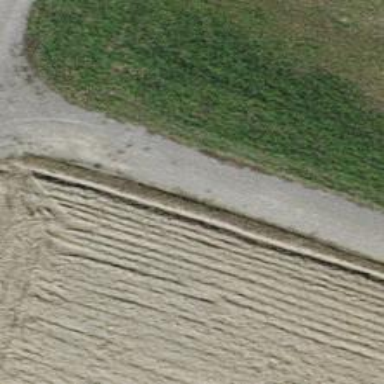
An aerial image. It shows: Track road with grade3 tracktype.